Interaction volume radius: 10 \u00c5
Interaction volume height: 15 \u00c5
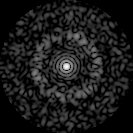
Disorder parameter: 0.8782